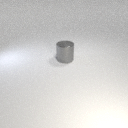
large gray metal cylinder